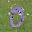
Label: 0